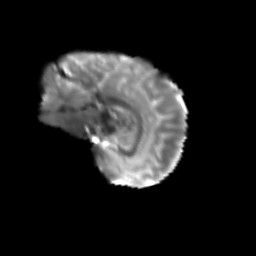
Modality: T2w
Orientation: sagittal
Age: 40
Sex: female
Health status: ill
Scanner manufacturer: siemens
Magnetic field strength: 3 T
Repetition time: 8.7 s
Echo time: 0.11 s